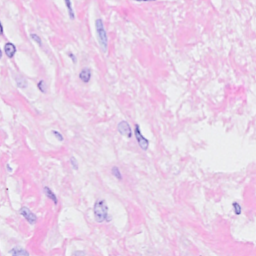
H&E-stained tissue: Breast